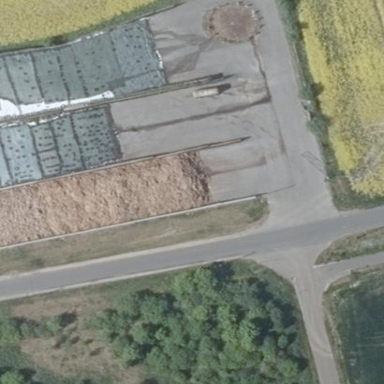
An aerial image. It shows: Bunker silo.